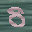
Label: 8